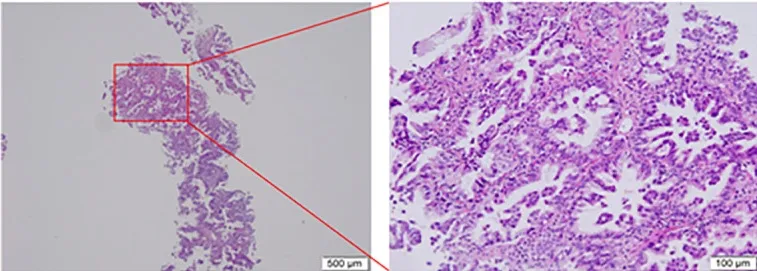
Pretreatment biopsy. Histological aspect of lung adenocarcinoma (HE staining).
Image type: pathology (h&e)